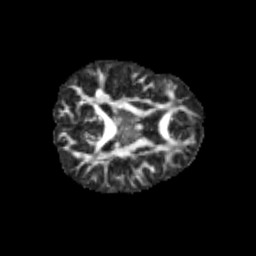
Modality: FA
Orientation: axial
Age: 13
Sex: female
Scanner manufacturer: siemens
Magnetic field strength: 3 T
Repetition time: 3.8 s
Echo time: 0.07 s